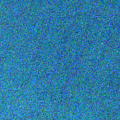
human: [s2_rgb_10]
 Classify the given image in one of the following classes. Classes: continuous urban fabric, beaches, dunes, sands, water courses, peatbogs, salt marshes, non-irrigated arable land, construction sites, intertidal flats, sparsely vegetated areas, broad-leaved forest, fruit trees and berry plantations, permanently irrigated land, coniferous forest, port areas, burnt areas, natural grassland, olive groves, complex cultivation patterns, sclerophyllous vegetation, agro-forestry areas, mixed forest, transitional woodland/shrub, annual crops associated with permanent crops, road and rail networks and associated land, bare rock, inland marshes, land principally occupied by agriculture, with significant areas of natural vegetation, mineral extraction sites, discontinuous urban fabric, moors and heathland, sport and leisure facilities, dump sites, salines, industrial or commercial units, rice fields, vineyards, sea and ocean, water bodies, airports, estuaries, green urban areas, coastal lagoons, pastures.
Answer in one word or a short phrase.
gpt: sea and ocean